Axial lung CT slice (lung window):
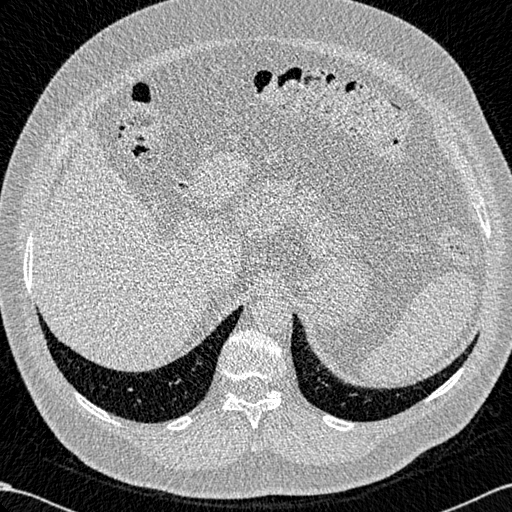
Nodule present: no